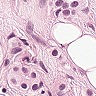
Metastatic tissue present: yes